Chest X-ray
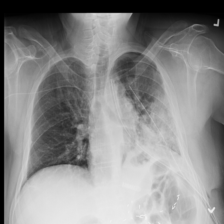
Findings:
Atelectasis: negative
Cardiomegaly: negative
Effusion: negative
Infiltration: positive
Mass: negative
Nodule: negative
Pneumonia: negative
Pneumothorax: negative
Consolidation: negative
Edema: negative
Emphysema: negative
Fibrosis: negative
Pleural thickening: negative
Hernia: negative